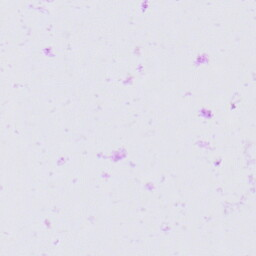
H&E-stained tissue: Prostate